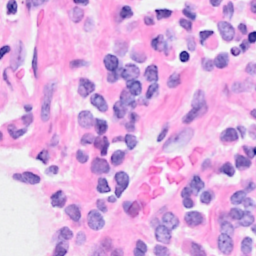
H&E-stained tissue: Breast